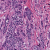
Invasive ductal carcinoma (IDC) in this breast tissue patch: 1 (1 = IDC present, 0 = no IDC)